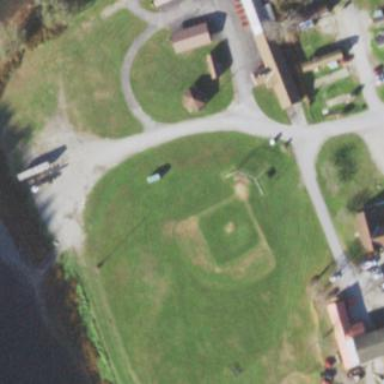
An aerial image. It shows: Baseball pitch for leisure land.